Question: I put a file in my projects folder in intellij but it complains keep gettting file not found. I tried putting it in the src folder but get same results. How do I get my code to locate the file? The name of the file is "movies.txt". Thank you.

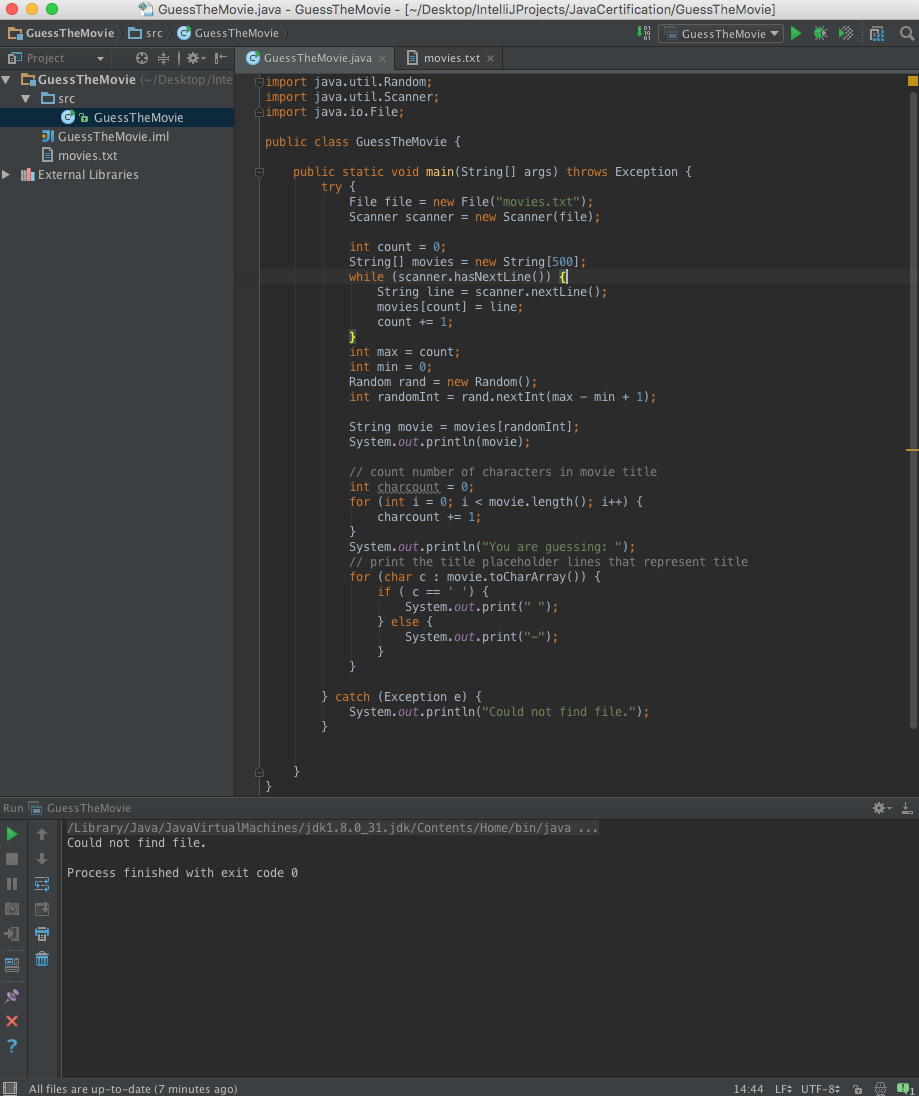
Answer: When you run your application the root folder is what it is defined in the Working directory in the Run/Debug Configuration view:
<URL>
By default it run in the project root and your file would then be ./src/movies.txt